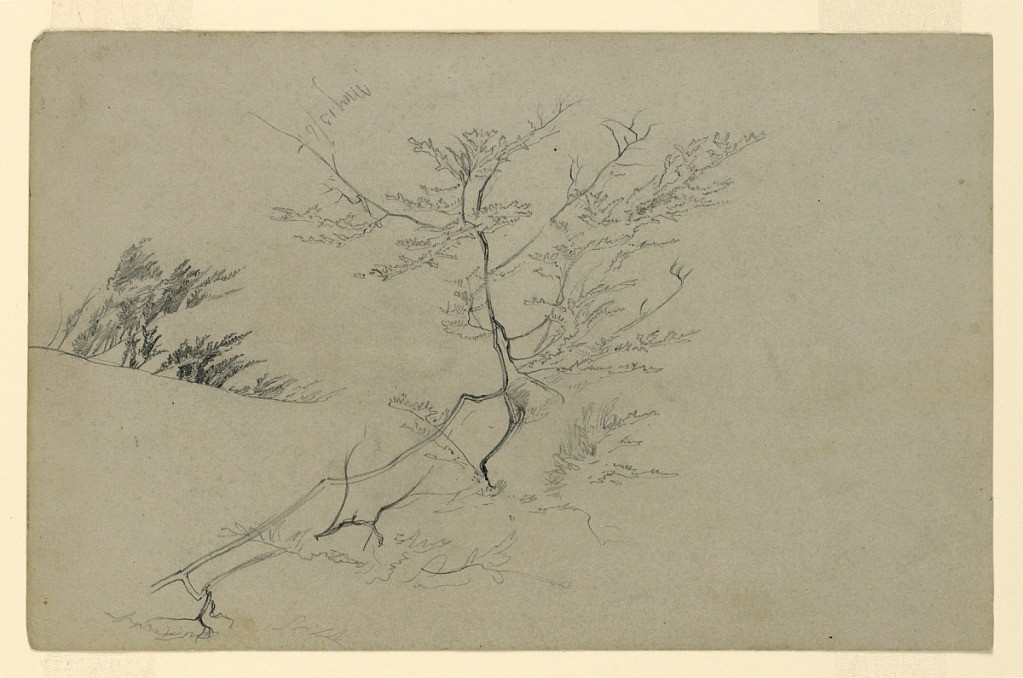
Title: Study of foliage
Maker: William Trost Richards, American, 1833–1905
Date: May 13, 1865
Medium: Graphite on paper
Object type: Drawing
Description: Sketch of a tree with foliage.